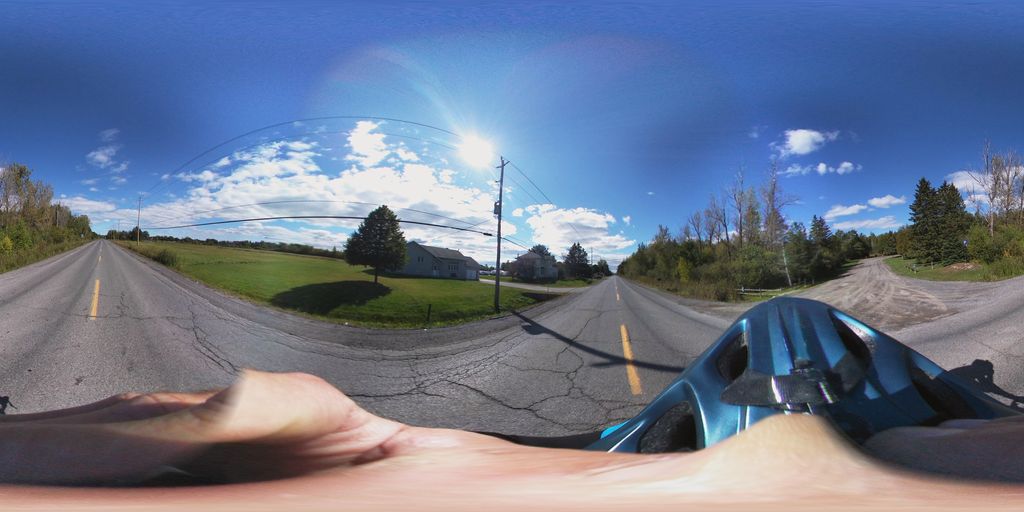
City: ottawa-gatineau